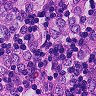
Metastatic tissue present: yes